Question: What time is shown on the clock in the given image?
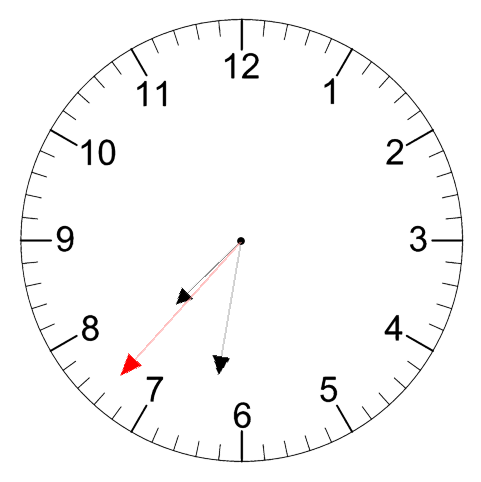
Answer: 07:31:37